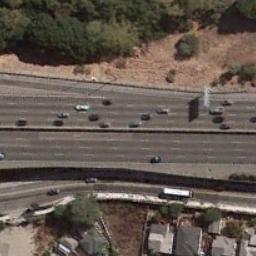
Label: freeway